Field crop: maize
Growth stage: 2
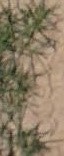
Species: salsola